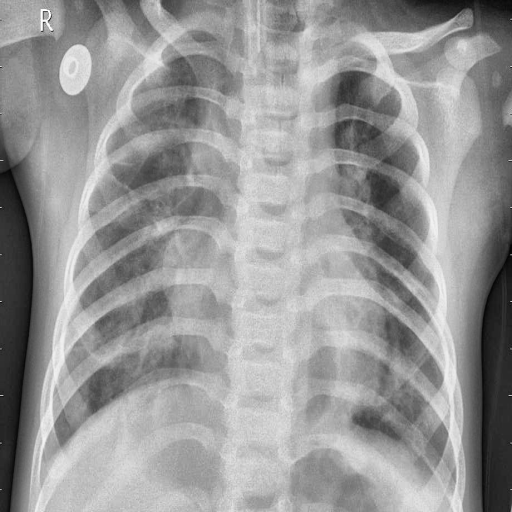
Finding: PNEUMONIA